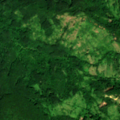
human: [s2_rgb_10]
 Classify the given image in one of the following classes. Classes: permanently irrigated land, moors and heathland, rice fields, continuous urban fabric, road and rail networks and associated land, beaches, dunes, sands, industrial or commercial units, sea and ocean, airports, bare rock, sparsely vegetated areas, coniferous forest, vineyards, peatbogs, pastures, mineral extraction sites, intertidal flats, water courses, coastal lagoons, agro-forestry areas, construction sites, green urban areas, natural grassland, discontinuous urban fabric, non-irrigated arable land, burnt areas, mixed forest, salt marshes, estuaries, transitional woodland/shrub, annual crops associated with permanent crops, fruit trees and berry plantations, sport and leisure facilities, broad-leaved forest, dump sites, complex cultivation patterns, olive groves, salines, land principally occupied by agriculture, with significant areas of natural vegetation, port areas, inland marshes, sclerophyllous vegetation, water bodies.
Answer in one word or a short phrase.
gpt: complex cultivation patterns, broad-leaved forest